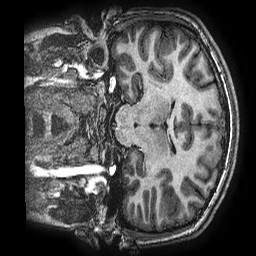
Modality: T1w
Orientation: coronal
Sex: male
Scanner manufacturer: ge
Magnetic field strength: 3 T
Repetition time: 0.00766 s
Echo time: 0.003476 s